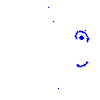
Particle: kaon